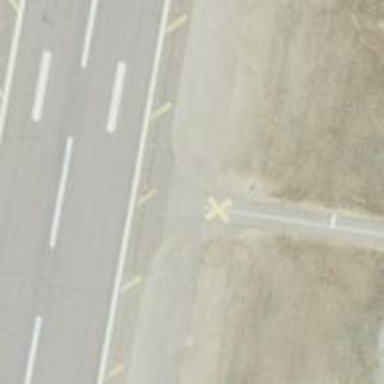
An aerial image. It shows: View of taxiway at the airport.